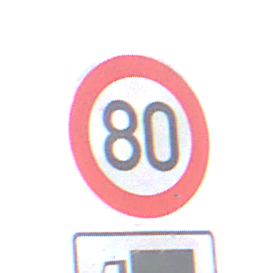
Verkehrszeichen: Geschwindigkeit80
Zusatzzeichen unten: HinweisDurchSinnbild7
Umgebung: Outdoor, RoadRail
Tageszeit: Midday
Wetter: PartlyCloudy
Licht: Natural
Jahreszeit: NotSpecified
Kontrast: HighContrast